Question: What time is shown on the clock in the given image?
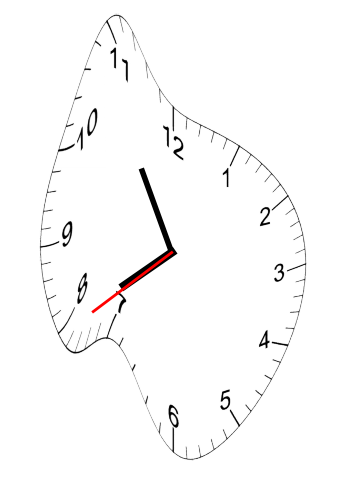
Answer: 07:54:39